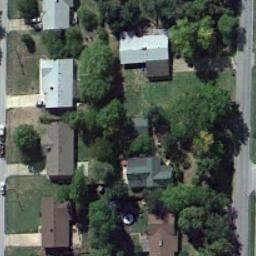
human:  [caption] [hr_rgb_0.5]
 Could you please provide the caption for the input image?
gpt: The medium residential is on the grass next to some trees and road .

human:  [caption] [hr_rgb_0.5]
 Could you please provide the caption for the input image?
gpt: There are many big trees in the medium-sized residential area .

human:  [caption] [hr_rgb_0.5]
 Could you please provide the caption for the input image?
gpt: The medium residential area has some neatly arranged houses and some trees are among these houses .

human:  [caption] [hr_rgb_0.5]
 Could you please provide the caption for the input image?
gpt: Many trees and buildings are in medium residential area .

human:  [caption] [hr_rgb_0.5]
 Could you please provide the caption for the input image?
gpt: There are some green trees and buildings on the medium residential area .